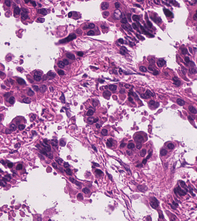
Tumor epithelial tissue: yes
Tumor-associated stroma tissue: yes
Normal tissue: no